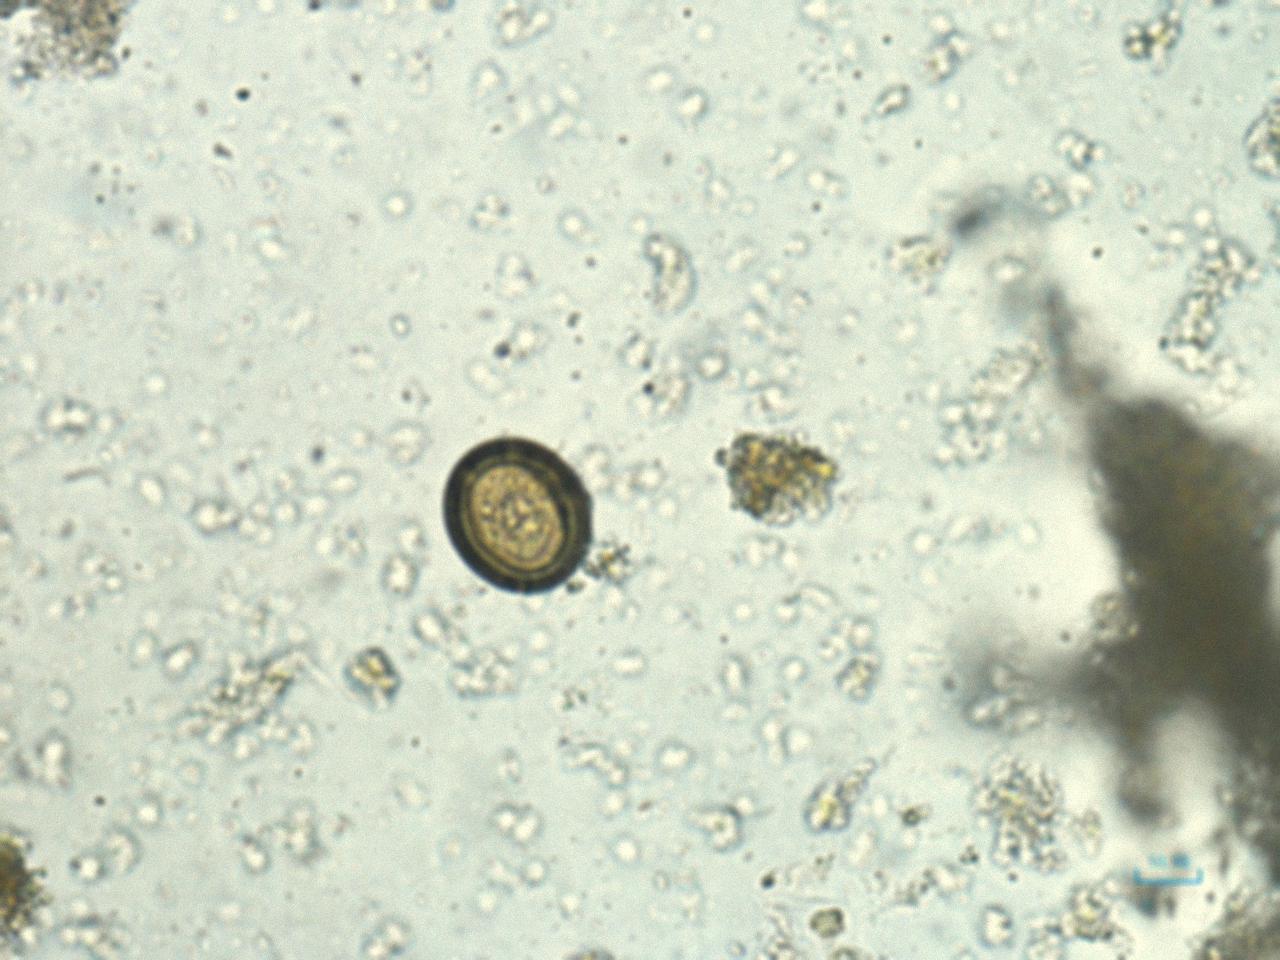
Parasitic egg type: Taenia spp. egg